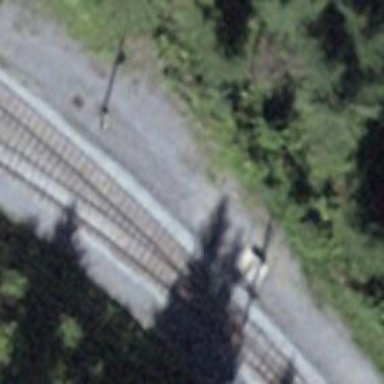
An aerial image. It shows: Narrow gauge railway siding with one track. The railway line is electrified with contact line.